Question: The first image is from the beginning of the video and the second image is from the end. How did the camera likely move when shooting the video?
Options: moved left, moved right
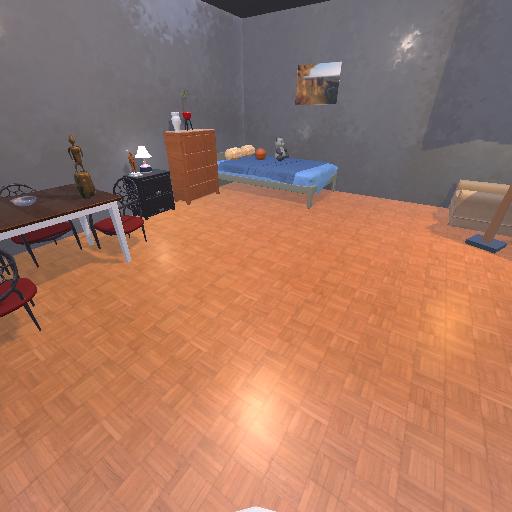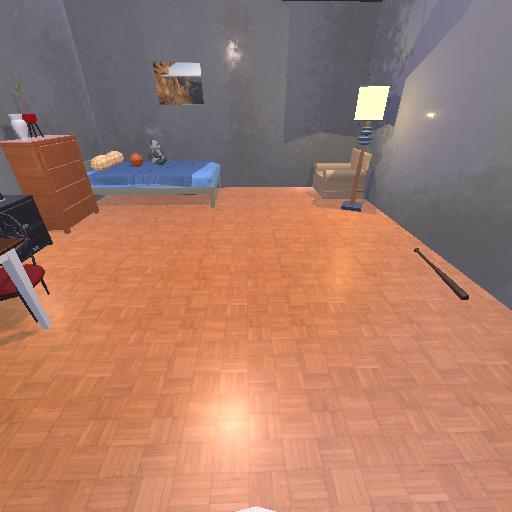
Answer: moved left